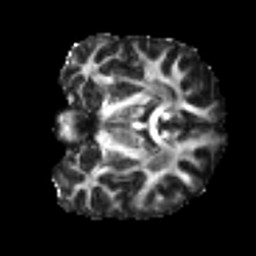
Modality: FA
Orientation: coronal
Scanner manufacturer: siemens
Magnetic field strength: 3 T
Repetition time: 4 s
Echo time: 0.0594 s